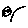
Label: moon